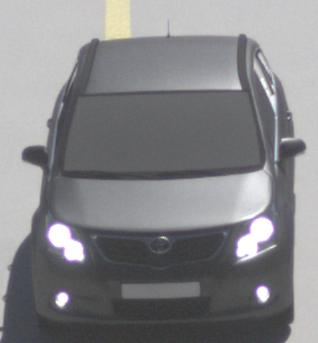
Make: Toyota
Model: Avensis 1.6
Detailed model: Avensis (T27) Notch Back
Model produced from: 2009/01
Model produced until: 2010/08
Doors: 4
Color: gray
Road condition: dry road
Daytime: midday
Contrast: high contrast